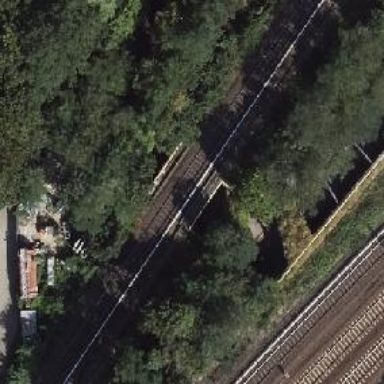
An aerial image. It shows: Bridge used by the electrified light rail system.